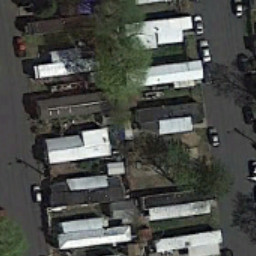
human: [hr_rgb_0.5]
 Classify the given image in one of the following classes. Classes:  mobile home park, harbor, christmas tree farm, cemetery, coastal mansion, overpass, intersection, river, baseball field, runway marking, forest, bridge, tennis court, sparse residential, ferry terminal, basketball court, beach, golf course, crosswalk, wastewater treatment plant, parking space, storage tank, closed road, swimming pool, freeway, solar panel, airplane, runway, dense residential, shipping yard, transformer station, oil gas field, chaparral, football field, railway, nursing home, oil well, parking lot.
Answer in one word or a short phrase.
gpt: mobile home park